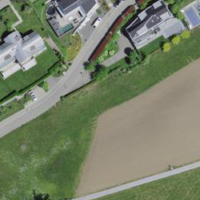
EUNIS habitat code: 24
Species observed at this site:
Prunus padus